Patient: sex F, age 34
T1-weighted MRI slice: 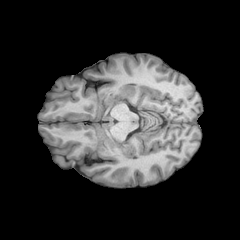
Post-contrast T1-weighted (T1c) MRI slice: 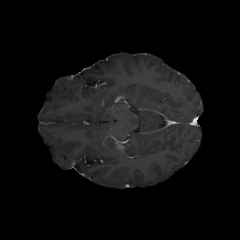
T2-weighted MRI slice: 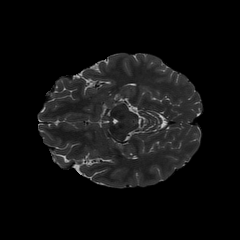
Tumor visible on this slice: no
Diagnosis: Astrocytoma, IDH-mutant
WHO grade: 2